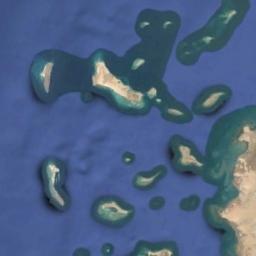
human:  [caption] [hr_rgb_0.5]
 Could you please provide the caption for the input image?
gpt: The water around the island is dark blue .

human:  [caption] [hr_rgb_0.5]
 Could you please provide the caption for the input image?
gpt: There is a group of yellow islands on the blue sea with a land next to it .

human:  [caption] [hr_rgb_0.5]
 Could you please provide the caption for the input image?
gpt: There are many islands of different shapes and sizes .

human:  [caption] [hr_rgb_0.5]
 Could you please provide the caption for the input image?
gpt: The archipelago with some islands of different sizes has no vegetation .

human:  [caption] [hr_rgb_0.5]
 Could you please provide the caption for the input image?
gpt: There are group of yellow islands on a blue sea .